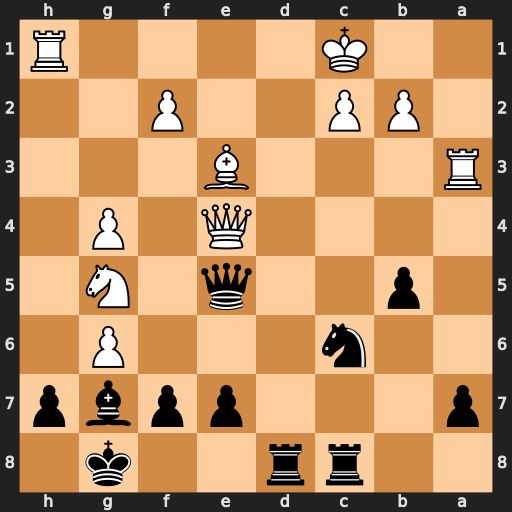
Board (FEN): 2rr2k1/p3ppbp/2n3P1/1p2q1N1/4Q1P1/R3B3/1PP2P2/2K4R
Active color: b
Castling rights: -
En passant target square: -
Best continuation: Qxb2#